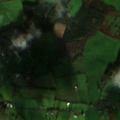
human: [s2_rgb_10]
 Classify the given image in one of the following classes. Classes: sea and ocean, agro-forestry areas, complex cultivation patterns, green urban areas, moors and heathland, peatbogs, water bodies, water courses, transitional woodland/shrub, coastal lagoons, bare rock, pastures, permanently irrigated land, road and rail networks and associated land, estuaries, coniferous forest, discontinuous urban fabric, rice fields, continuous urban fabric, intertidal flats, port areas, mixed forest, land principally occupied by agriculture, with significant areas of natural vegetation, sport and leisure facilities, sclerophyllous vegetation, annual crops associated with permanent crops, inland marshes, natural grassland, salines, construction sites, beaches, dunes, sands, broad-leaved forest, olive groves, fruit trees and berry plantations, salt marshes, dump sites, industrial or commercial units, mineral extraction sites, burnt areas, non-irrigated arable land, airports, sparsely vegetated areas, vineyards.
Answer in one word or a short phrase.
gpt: pastures, land principally occupied by agriculture, with significant areas of natural vegetation, mixed forest